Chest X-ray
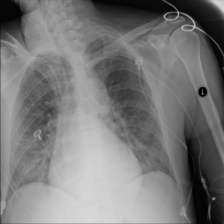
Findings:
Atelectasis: negative
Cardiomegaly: negative
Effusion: negative
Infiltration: negative
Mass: negative
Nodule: negative
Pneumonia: negative
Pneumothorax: negative
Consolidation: negative
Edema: negative
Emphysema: negative
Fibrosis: negative
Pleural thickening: negative
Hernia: negative